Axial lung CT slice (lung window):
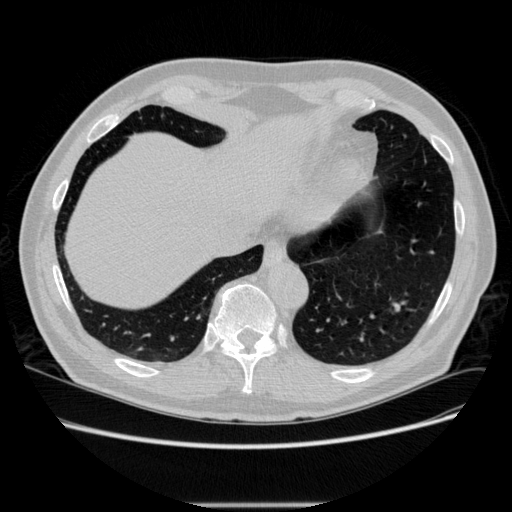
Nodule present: no